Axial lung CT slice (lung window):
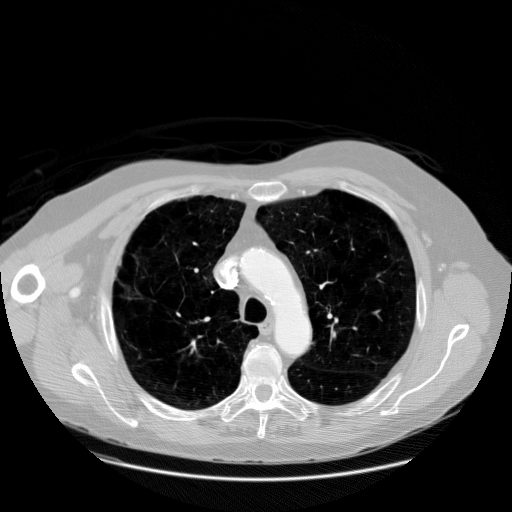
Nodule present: no